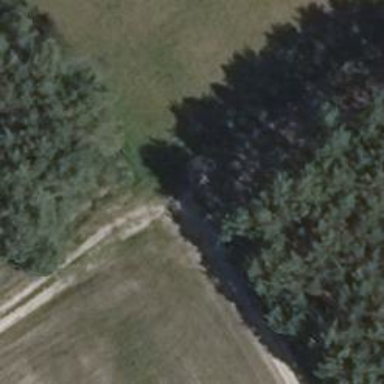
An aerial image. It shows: Sandy track road with grade4 tracktype.